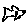
Label: fish